Question: Hey... I have this database and I need to create a function that returns the percentage of students that passed a subject but I don't know what I did wrong... Could you help me please??? Here is my diagram and here is my function...
'''
create function fnPassedStudents(@Semester varchar(7),@CodSubjects varchar(5))
returns @Passed
TABLE (
Semester varchar(7),
Cod_Subjects varchar(5),
Name_Subjects varchar(80),
Nro_Students int,
Nro_Passed float,
Nro_Failed float,
PercentagePassed varchar(4))
as
begin
declare @NroPassed float
select @NroPassed = count(M.Cod_Student)
from Matricula M inner join Subjects A on M.Cod_Subjects = A.Cod_Subjects
Where M.Semester=@Semester and M.Cod_Subjects = @CodSubjects and M.Grade>=10
insert into @Passed
select M.Semester, A.Cod_Subjects, A.Name_Subjects, COUNT(M.Cod_Student) as Total,
@NroPassed as Passed, (COUNT(M.Cod_Student) - @NroPassed) as Failed,
((@NroPassed * 100)/(count(M.Cod_Student))) as PercentagePassed
from Matricula M inner join Subjects A on M.Cod_Subjects = A.Cod_Subjects
Group by M.Semester, A.Cod_Subjects, A.Name_Subjects
return
end
go
'''
I'm not sure if this information is enough... but please be patient and I'll add anything you need... Thanks!!!
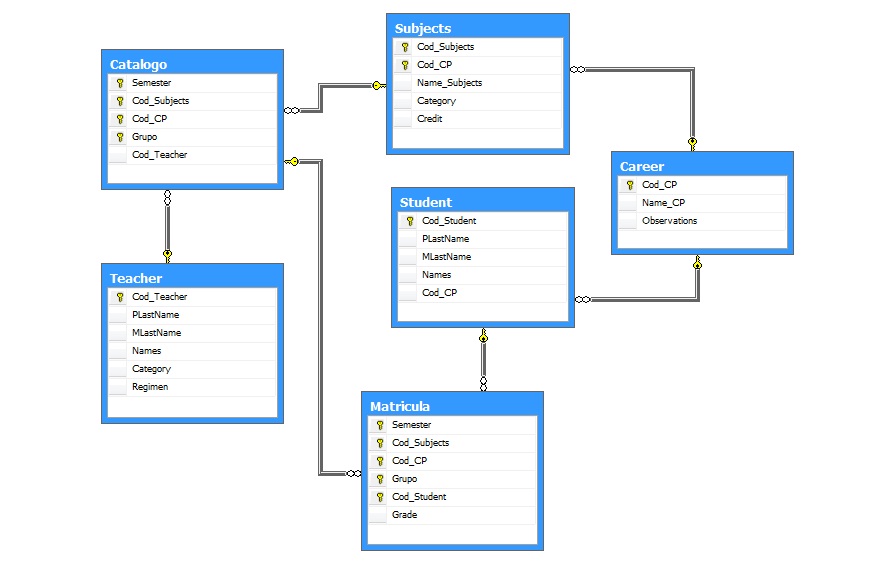
Answer: '''
create function fnPassedStudents(@Semester varchar(7),@CodSubjects varchar(5))
returns @Passed
TABLE (
Semester varchar(7),
Cod_Subjects varchar(5),
Name_Subjects varchar(80),
Nro_Students int,
Nro_Passed float,
Nro_Failed float,
PercentagePassed varchar(4))
as
begin
insert into @Passed
select
M.Semester,
A.Cod_Subjects,
A.Name_Subjects,
count(distinct M.cod_student),
count(case when M.Grade>=10 then 1 end),
count(*) - count(case when M.Grade>=10 then 1 end),
count(case when M.Grade>=10 then 1 end) / count(distinct M.cod_student) * 100
from Matricula M
inner join Subjects A on M.Cod_Subjects = A.Cod_Subjects
Group by M.Semester, A.Cod_Subjects, A.Name_Subjects
return
end
go
'''
Ingredients
- <URL>
'count(distinct M.cod_student)' - number of students taking a semester/subject
'case when M.Grade>=10 then 1 end' - produces 1 when passed, null otherwise. NULLs are not COUNTed
'count(*) - count(case..)' - the complement of passed = failed